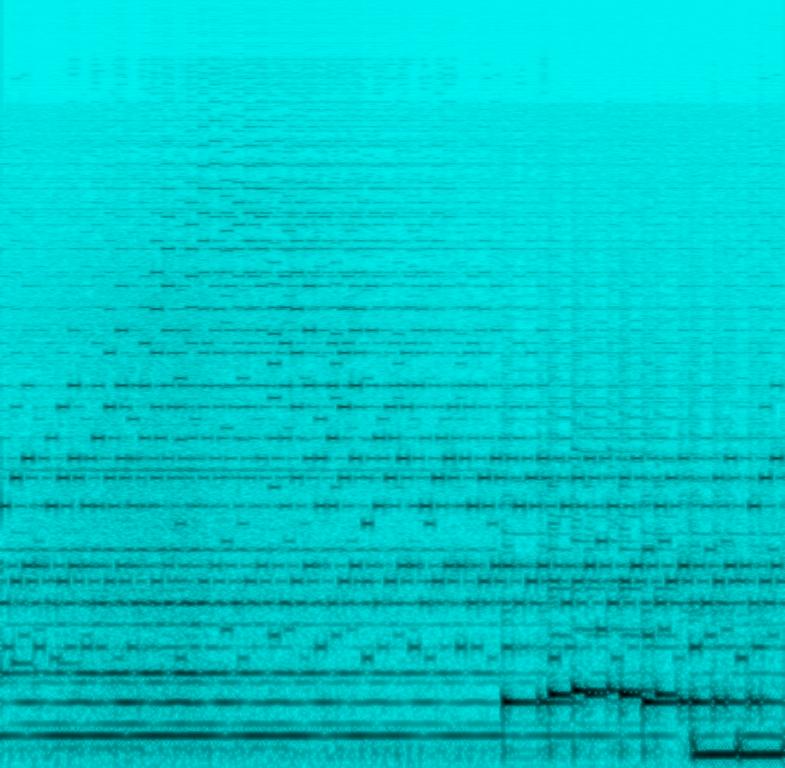
A synth is playing an arpeggio pluck with a lot of reverb rising and falling in velocity. Another synth sound is playing pads and a sub bassline. This song is full of synth sounds creating a soothing and adventurous atmosphere. This song may be playing at a festival during two songs for a buildup.